Question: I am trying to parse the table listing <URL> but got stuck in the final step.
This is how I did:
'''
from urllib.request import urlopen
from bs4 import BeautifulSoup
url = "https://www.w3schools.com/python/python_strings.asp"
html = urlopen(url)
soup = BeautifulSoup(html, 'lxml')
table = soup.table
rows = table.find_all('tr')
for tr in rows:
td = tr.find_all('td')
row = [i.text for i in td]
print(row)
'''
But here is the O/P I am getting:

How can I get that in an array so that it would be easy for me to turn it into df? Any other suggestion would be appreciated!
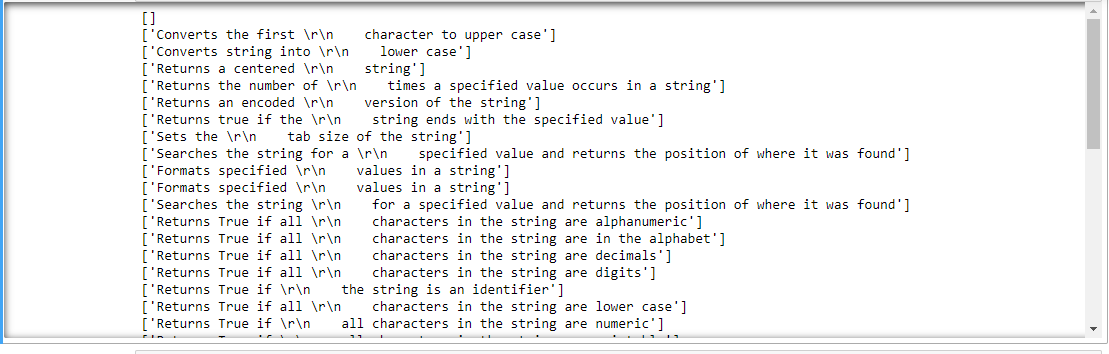
Answer: Welcome to StackOverflow. Hope this helps!
Minor change to your for loop code
'''
>>> data = []
>>> len(rows)
45
>>> for tr in rows:
... td = tr.find_all('td')
... row = [i.text for i in td]
... if row:
... data.append(row)
'''
1. Created a new variable called data to store your collected info. This is a list data types object (In pythons, its similar to an array but not limited with size & you can add all types data to it).
2. Added an if row condition. So this row has no values found, then that empty list is not added to data
3. Below is how you make your dataframe
'''
>>> import pandas as pd
>>> df = pd.DataFrame(data, columns=['first', 'second'])
>>> df.head()
first second
0 capitalize() Converts the first
character to upper ...
1 casefold() Converts string into
lower case
2 center() Returns a centered
string
3 count() Returns the number of
times a specifie...
4 encode() Returns an encoded
version of the string
'''